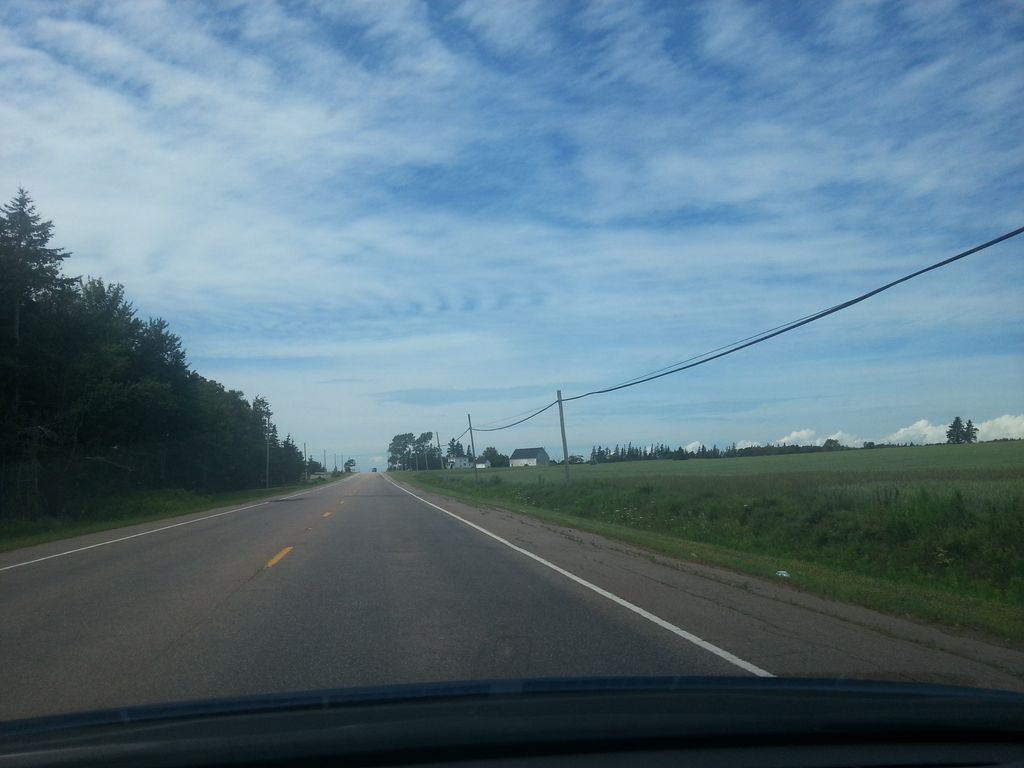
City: charlottetown